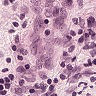
Metastatic tissue present: no